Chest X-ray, PA view. Patient: 51 years old, sex F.
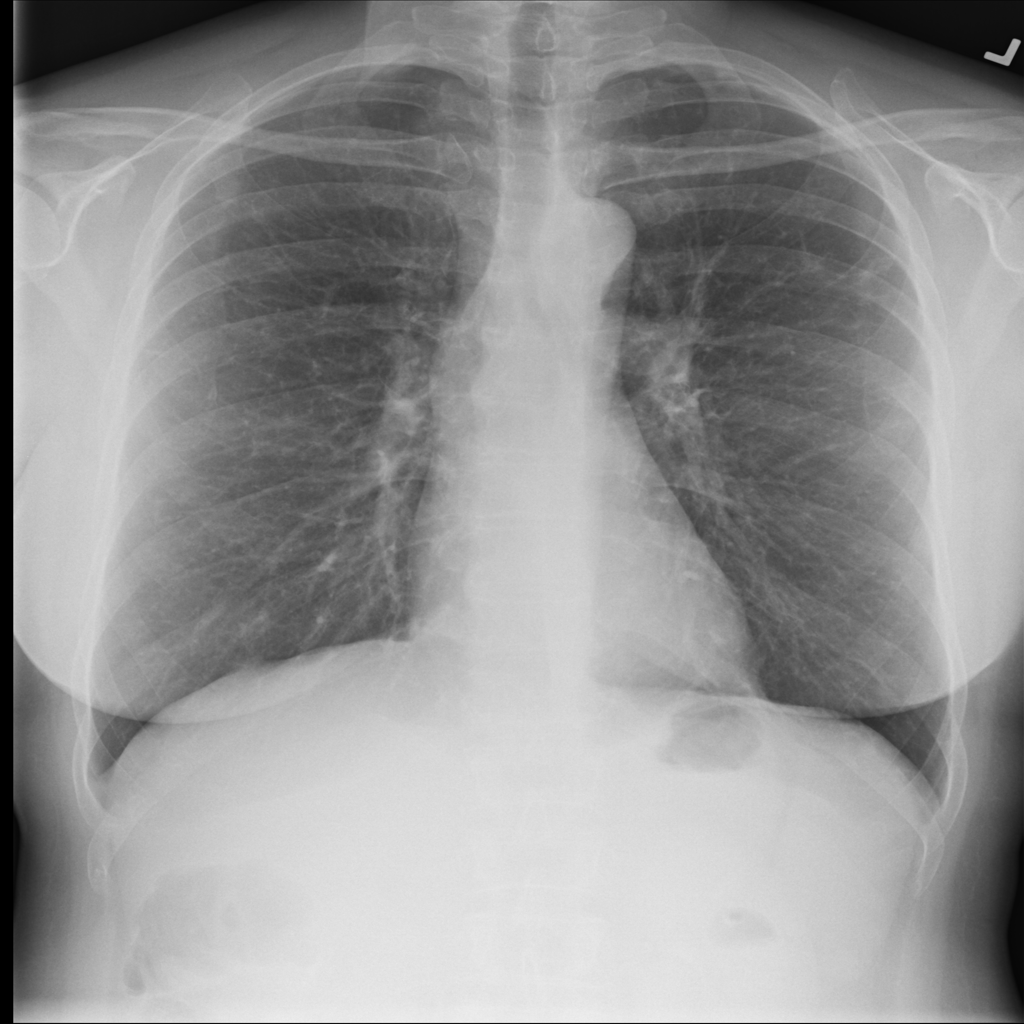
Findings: Nodule